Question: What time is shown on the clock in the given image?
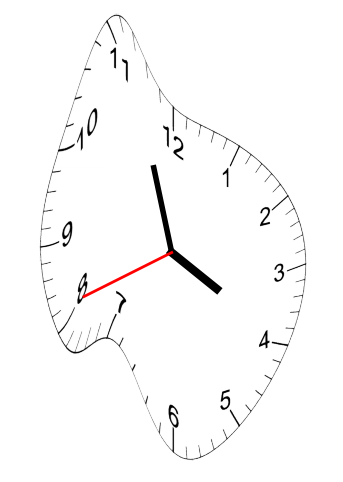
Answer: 03:56:41